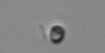
Label: nanoplankton_mix